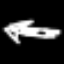
Label: airplane